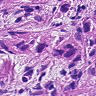
Metastatic tissue present: yes